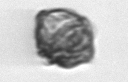
Label: Kryptoperidinium_triquetrum